Question: This is my jsfiddle:
<URL>
I have the gray arc and the blue/green arc.
I am trying to make them more Elliptic, like:

and I didn't succeed.
I read this one: <URL> and tried to make it on my jsfiddle but I didn't succeed because the arc-s are painted in the function of: 'DrawCircle' and 'DrawEllipseForProjection'.
There are two functions: 'blueArc' and 'grayarc'. by the 'radian angle', there is a calculation in function 'circleInArc' that places the small lightblue circle and the small gray circle (when you mouse over the canvas) in the arc-s.
I want these functions to work after the change but I didn't succeed.
these are the blue and gray arc-s:
'''
function grayArc(strokeColor, cx, cy, radius, ctx, linewidth) {
ctx.beginPath();
ctx.arc(cx, cy, radius, Math.PI, Math.PI * 2);
ctx.lineWidth = linewidth;
ctx.strokeStyle = strokeColor;
ctx.stroke();
}
function blueArc(strokeColor, radianStart, radianEnd, cx, cy, radius, ctx, linewidth) {
ctx.beginPath();
ctx.arc(cx, cy, radius, radianStart, radianEnd);
ctx.lineWidth = linewidth;
ctx.strokeStyle = strokeColor;
ctx.stroke();
}
'''
and this is the 'circleInArc' function:
'''
function circleInArc(fillColor, radianAngle, cx, cy, radius, ctx, linewidth) {
var x = cx + radius * Math.cos(radianAngle);
var y = cy + radius * Math.sin(radianAngle);
ctx.beginPath();
ctx.arc(x, y, linewidth / 2, 0, Math.PI * 2);
ctx.closePath();
ctx.fillStyle = fillColor;
ctx.fill();
return ({
x: x,
y: y,
radius: linewidth / 2
});
}
'''
Any help appreciated!
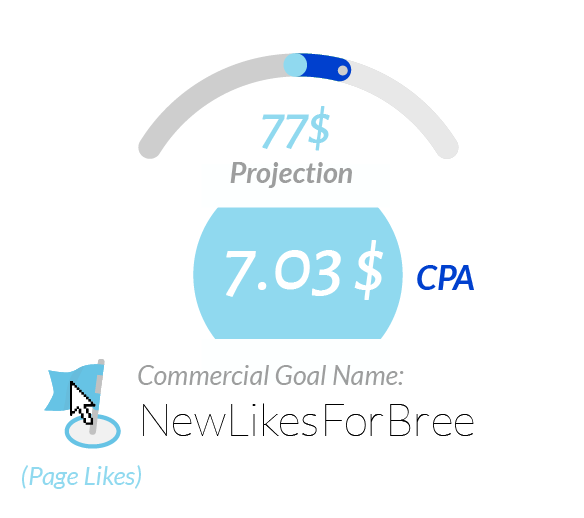
Answer: You can try draw arc with bigger radius and not from Math.PI to 2*Math.PI but this one
'''
ctx.arc(cx, cy, radius, Math.PI*5/4, Math.PI * 7/4);
'''
and don't forget move the arc down for radius size
'''
grayArc("rgb(177,177,177)", cx, cy+radius, radius*2, ctx, linewidth);
'''
hope it will help